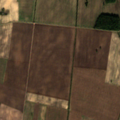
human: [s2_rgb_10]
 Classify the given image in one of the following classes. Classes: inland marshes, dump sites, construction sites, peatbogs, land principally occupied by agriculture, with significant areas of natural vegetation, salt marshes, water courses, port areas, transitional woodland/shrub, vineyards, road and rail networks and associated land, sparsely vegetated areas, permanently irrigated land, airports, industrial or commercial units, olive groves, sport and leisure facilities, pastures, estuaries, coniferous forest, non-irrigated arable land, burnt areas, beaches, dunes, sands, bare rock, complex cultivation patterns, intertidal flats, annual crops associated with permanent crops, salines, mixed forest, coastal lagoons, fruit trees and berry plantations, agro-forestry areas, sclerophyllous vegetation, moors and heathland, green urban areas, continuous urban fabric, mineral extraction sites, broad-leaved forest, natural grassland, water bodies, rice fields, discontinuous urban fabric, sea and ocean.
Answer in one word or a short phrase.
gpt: non-irrigated arable land, broad-leaved forest